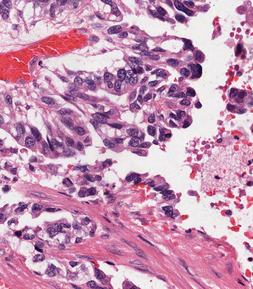
Tumor epithelial tissue: yes
Tumor-associated stroma tissue: yes
Normal tissue: no